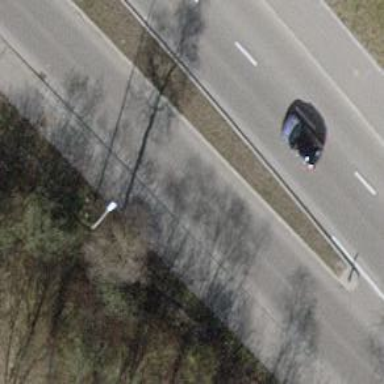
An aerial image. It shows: Asphalt road with separate sidewalks and separate cycleway. The road is classified as primary highway.